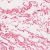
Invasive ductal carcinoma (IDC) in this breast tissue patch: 0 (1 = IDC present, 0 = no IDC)